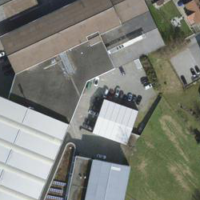
EUNIS habitat code: 54
Species observed at this site:
Prunella vulgaris